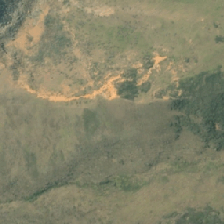
Land cover: low_producing_grassland